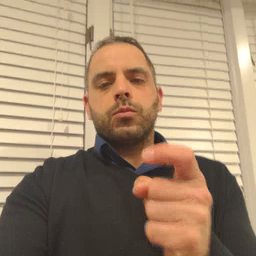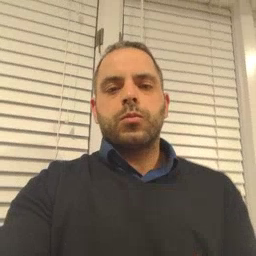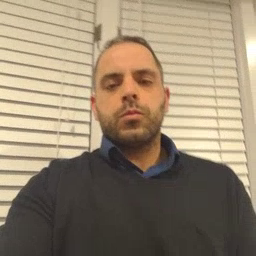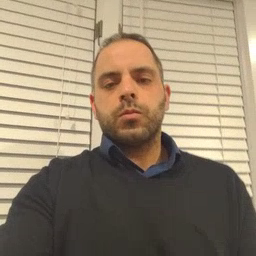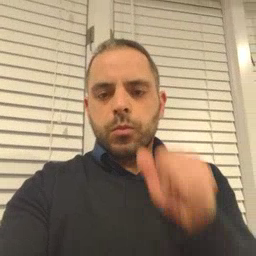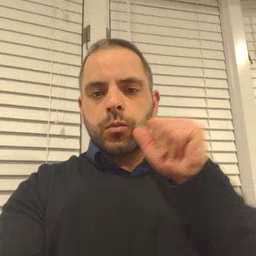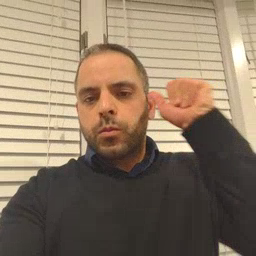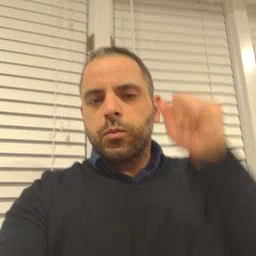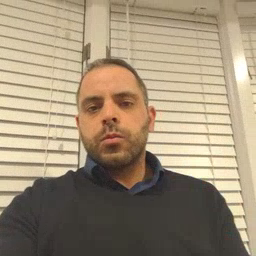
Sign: yesterday